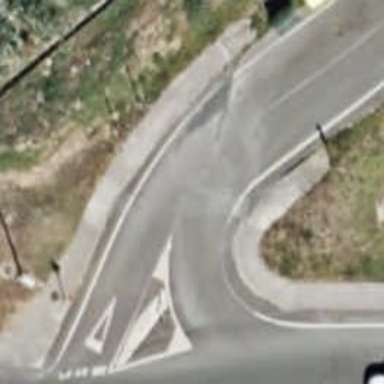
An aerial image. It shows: Smoothly paved residential road.